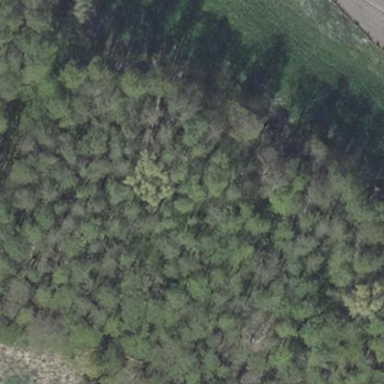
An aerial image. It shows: Beautiful woodland area.